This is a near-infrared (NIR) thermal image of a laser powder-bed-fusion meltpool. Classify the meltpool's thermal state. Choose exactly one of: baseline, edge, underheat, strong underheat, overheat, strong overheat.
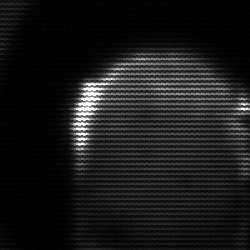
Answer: edge